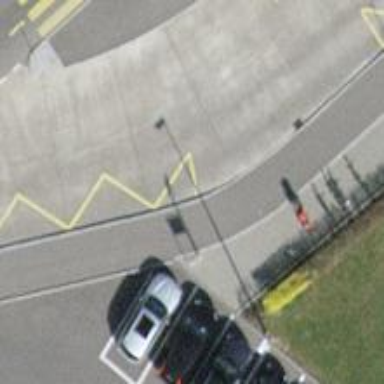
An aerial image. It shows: Platform for public transport on the road.